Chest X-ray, AP view. Patient: 50 years old, sex F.
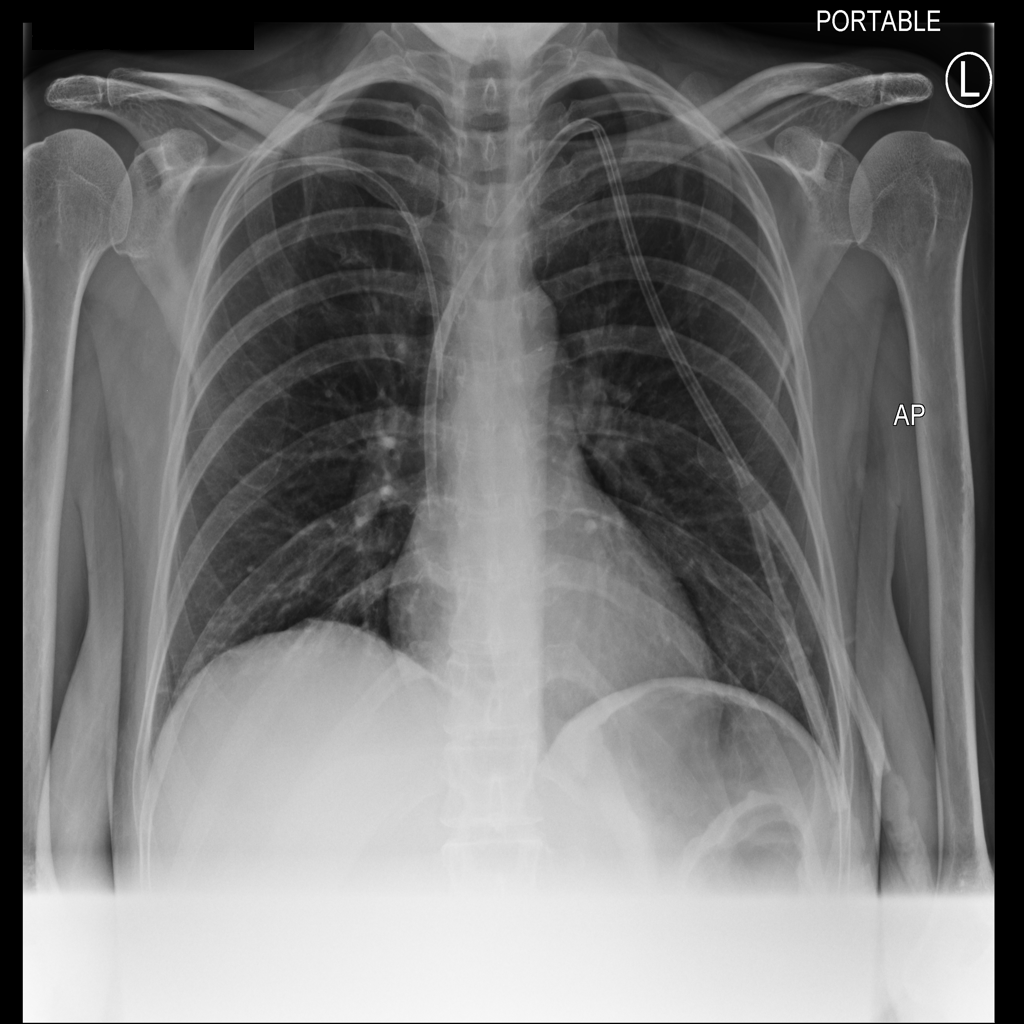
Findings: No Finding